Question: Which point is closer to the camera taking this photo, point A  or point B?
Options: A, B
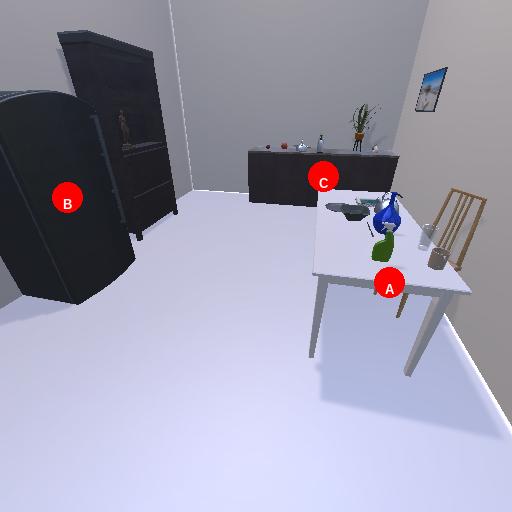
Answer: A